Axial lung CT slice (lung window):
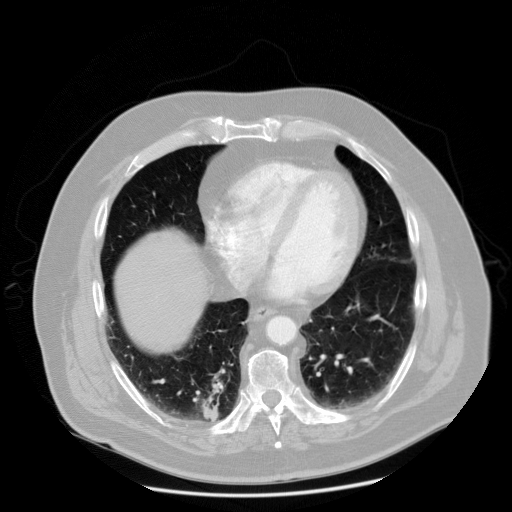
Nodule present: no